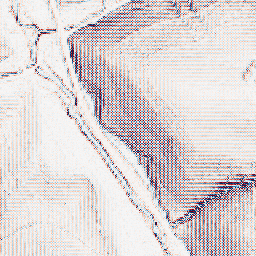
Category: wavelet
Decomposition family: wavelet_dwt
Decomposition parameters: wavelet: haar
level: 1
Upsampling method: bicubic
Upsampling parameters: scale: 8
Upsampling scale: 8